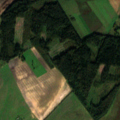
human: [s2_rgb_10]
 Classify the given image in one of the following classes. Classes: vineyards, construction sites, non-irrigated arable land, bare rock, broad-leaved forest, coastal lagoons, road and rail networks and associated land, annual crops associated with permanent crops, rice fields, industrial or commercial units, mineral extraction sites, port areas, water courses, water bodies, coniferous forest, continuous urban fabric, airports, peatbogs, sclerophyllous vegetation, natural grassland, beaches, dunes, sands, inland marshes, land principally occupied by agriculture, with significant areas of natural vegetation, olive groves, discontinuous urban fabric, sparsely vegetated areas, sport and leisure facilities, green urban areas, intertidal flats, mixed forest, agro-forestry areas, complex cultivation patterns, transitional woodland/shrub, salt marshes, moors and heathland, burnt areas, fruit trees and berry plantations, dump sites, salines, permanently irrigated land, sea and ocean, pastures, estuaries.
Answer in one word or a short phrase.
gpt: non-irrigated arable land, complex cultivation patterns, coniferous forest